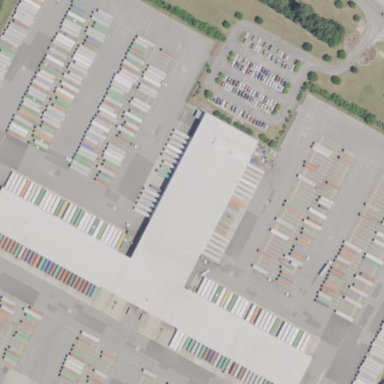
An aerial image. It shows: Industrial area with warehouses.